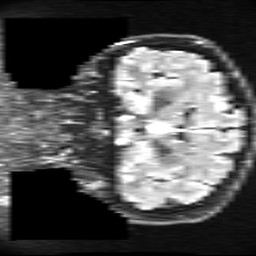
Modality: FLAIR
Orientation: coronal
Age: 35
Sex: male
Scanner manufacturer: ge
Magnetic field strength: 3 T
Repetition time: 11 s
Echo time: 0.1497 s